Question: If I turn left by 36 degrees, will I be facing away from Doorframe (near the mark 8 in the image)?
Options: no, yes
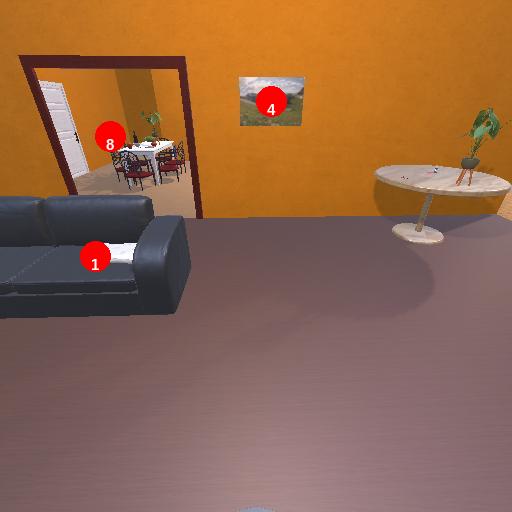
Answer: no